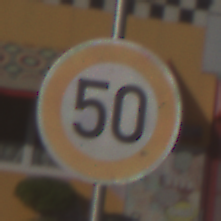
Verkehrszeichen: Geschwindigkeit50
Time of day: MorningAfternoon
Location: Outdoor (Special)
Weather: PartlyCloudy
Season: NotSpecified
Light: Natural